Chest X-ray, PA view. Patient: 43 years old, sex M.
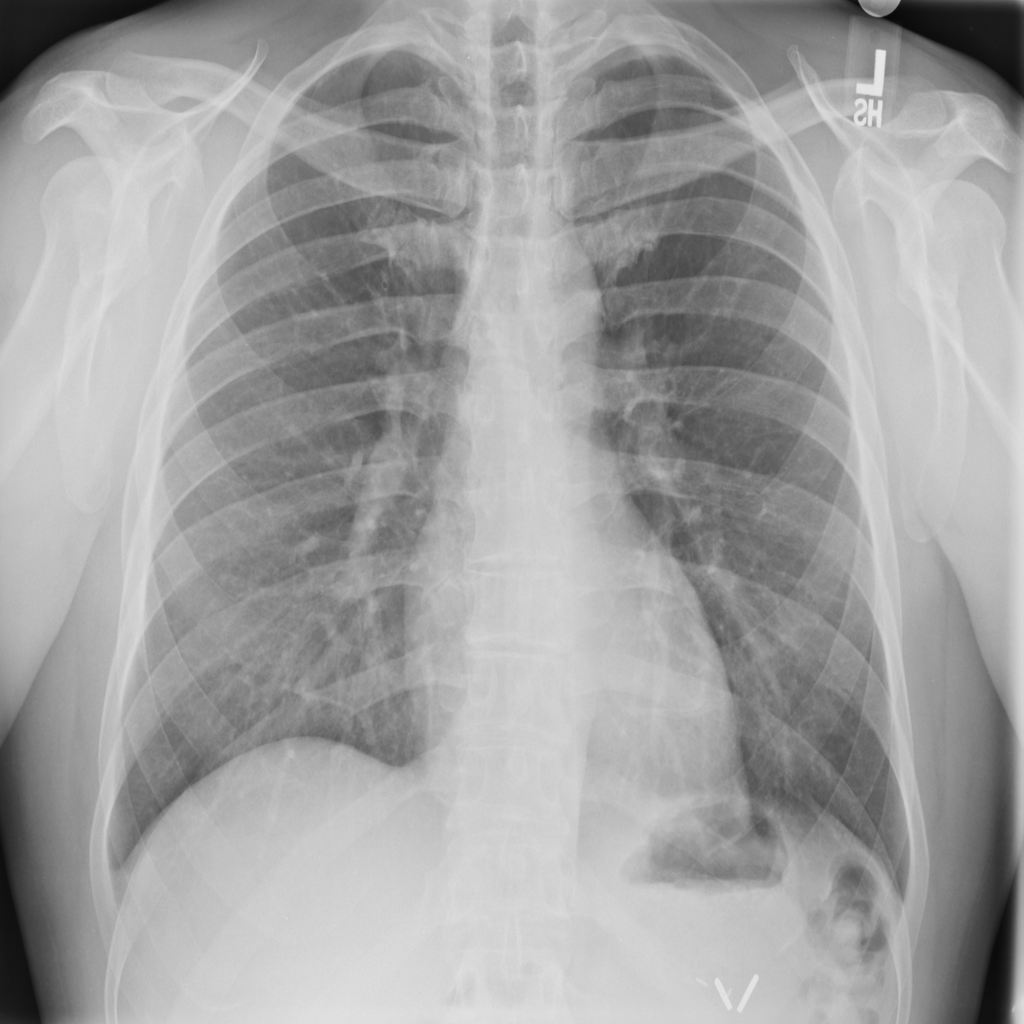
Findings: No Finding